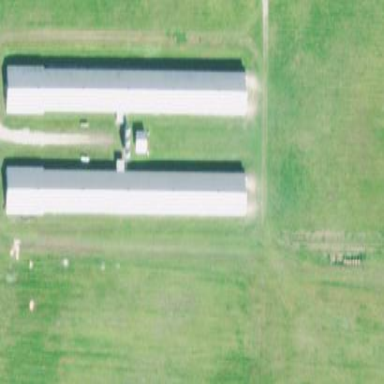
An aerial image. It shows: Poultry farmyard.